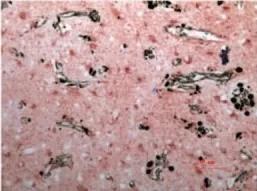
Histopathological and immunohistochemical (IHC) examinations of the postsurgical specimen. (G) S-100 protein.
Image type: pathology (immunostaining)